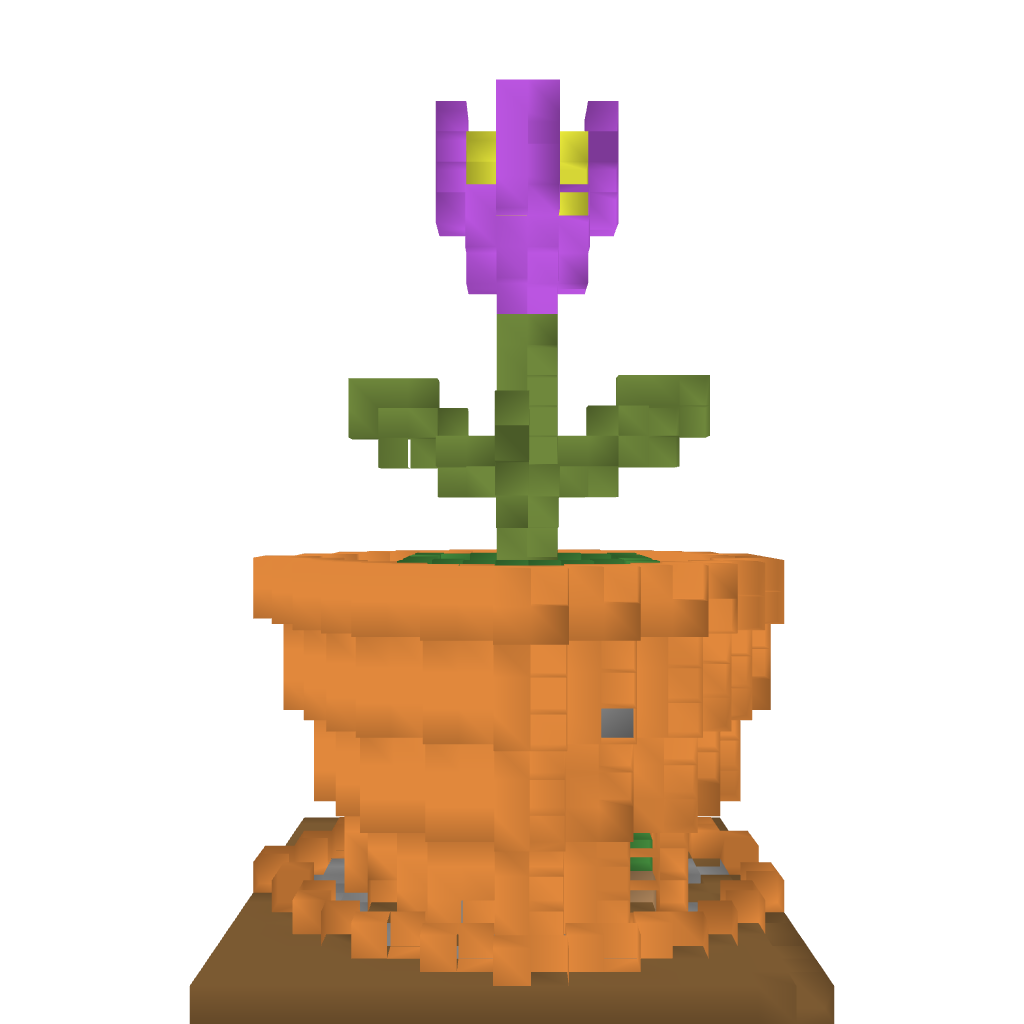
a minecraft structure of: Flower Pot Shop bad low quality